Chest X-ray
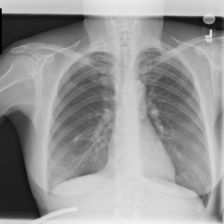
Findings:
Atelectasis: negative
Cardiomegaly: negative
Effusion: negative
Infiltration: negative
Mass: negative
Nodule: negative
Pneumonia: negative
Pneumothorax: negative
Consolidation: negative
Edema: negative
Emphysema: negative
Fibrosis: negative
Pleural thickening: negative
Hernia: negative